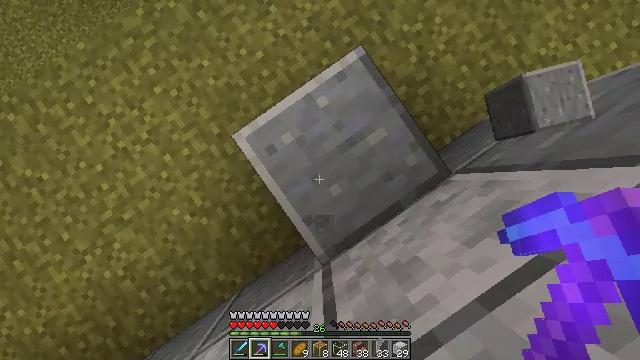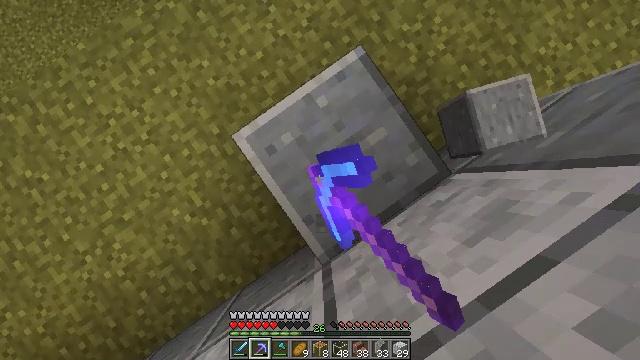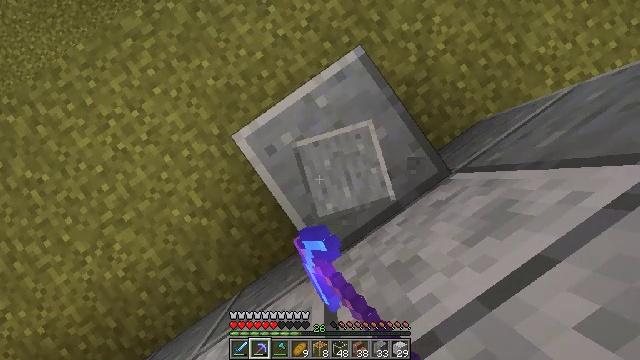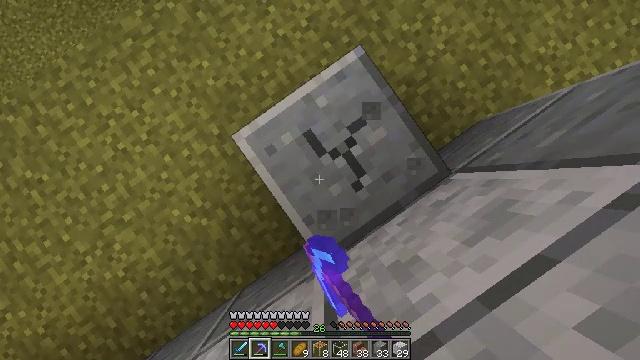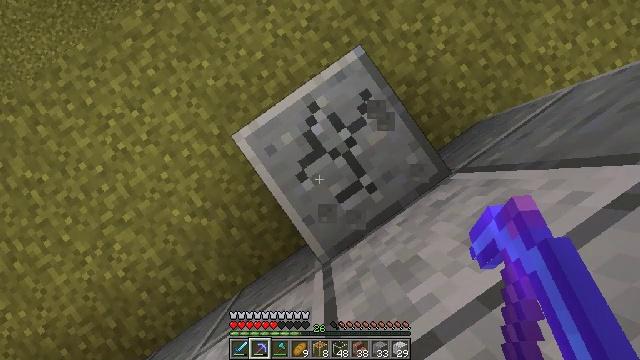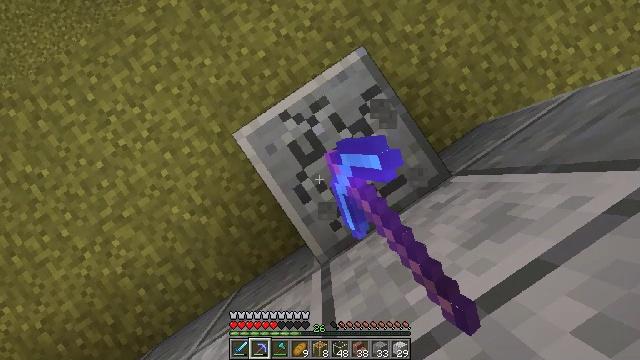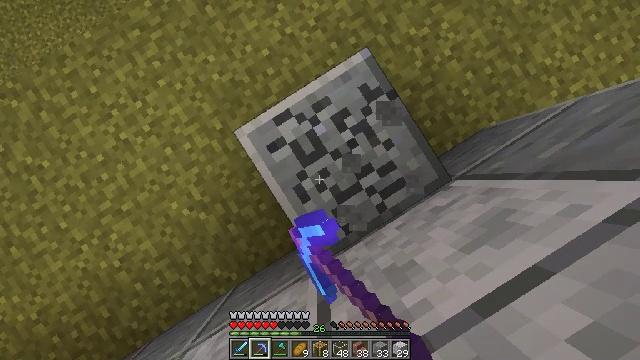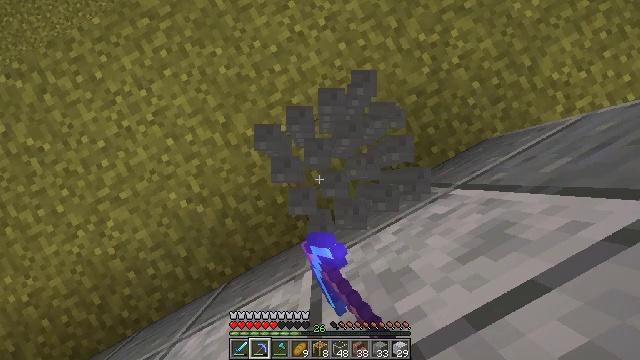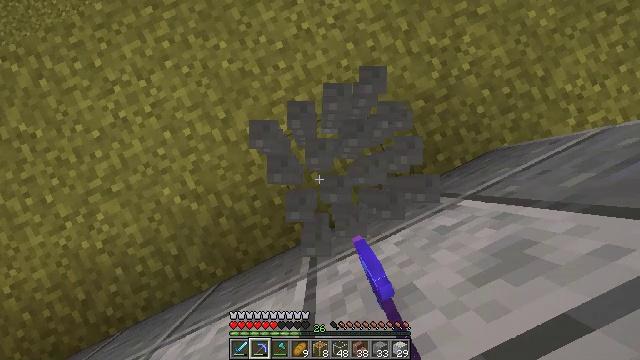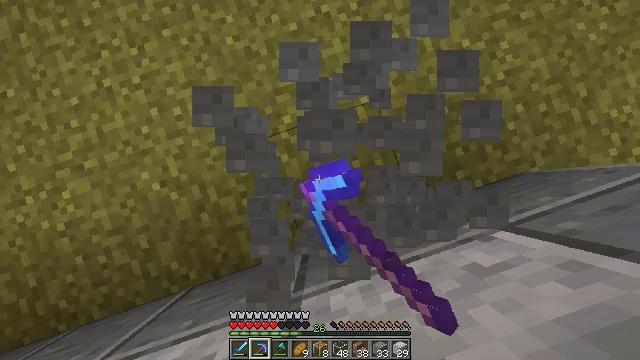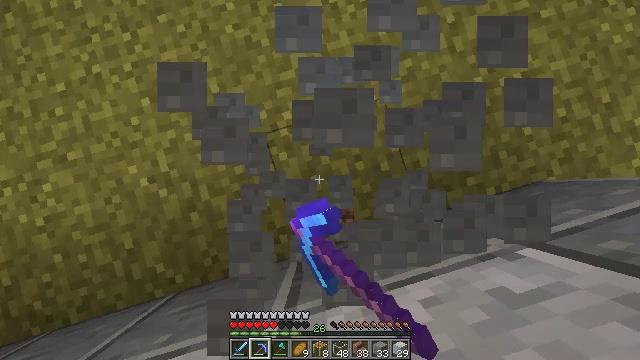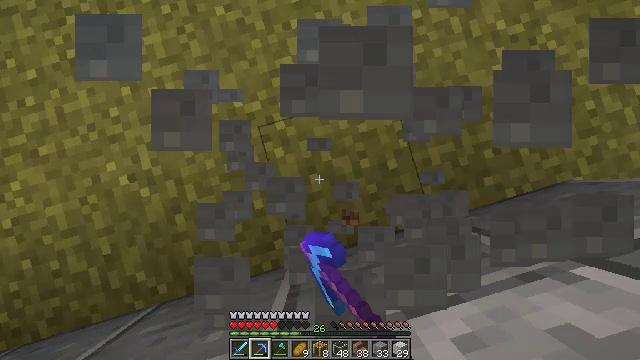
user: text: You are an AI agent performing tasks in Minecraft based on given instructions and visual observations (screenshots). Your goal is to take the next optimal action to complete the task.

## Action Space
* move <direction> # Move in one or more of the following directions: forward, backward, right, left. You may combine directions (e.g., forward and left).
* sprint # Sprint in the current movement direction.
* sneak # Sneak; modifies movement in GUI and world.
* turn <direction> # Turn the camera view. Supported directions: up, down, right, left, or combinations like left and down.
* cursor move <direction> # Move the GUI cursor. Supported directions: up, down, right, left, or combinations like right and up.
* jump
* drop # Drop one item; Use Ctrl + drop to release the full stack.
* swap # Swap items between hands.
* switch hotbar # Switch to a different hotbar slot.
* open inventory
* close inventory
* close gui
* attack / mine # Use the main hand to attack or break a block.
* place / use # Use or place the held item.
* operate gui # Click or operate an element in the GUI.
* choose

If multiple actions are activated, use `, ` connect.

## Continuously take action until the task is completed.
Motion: motion action
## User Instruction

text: Gather polished andesite.
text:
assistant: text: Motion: attack / mine
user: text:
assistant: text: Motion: attack / mine
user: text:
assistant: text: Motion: attack / mine
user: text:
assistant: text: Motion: attack / mine
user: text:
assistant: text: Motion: turn left and down, attack / mine
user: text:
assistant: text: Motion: turn left, attack / mine
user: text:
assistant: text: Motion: turn left and down, attack / mine
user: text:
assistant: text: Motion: turn left, attack / mine
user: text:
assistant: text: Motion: turn left
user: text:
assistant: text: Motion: turn left
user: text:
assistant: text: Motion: no_op
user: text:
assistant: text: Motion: no_op